Question: I have a web application which converts some PCL files to PDF by running a scheduler task every 10 seconds. Each time it takes max. 20 pc files from a directory and convert them to pdf.
First few tasks run nice but step by step it gets slower and suddenly a 'GC overhead limit exceeded' error message is raised.
I've tried to analyze this memory leak with VisualVM and here is some output from the heapdump:
It's strange that such amount of ( !!!) it's shown. In the application I also have Streams and I really checked to see if all this streams are closed when their related operations are done.
I use byte in a single class in three methods :
byte[] buf = new byte[1024];
'''
public void initBuf() {
if (buf != null) {
for (int i = 0; i < buf.length; i++) {
buf[i] = (byte) 0x00;
}
pdf_y = PageSize.A4.getHeight();
}
}
public void appendBuf(char ch) {
if (ch == '
') {
processChunk();
drawChunks();
pdf_newline();
} else if (ch != '
') {
buf[buf_index++] = (byte) (0xff & ch);
}
}
public void resetBuf() {
for (int i = buf_index; i >= 0; i--) {
buf[i] = (byte) 0x00;
}
buf_index = 0;
}
'''
I cannot post all the code because there are more classes which do this conversion but I really hope you to help me with some advices becauise I spent a lot of time and still this memory issue persists.
Thanks in advance
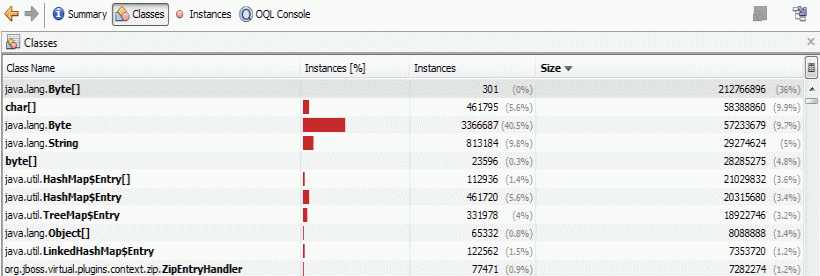
Answer: Your profiler screen-shot shows 3.3 million instances of , not of . I'd look elsewhere for usage of (possibly including instances that were auto-boxed from to insert them into a Collection).
My first suspicion is that some other part of your code is adding or instances to a map (either as the key or as the value) and failing to remove them when they are no longer needed. But that's just a guess based on tracking down a few memory leaks of my own.